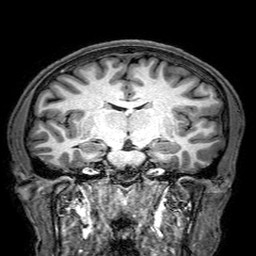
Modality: T1w
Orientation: sagittal
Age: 24
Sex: male
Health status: healthy
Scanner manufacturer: philips
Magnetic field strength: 3 T